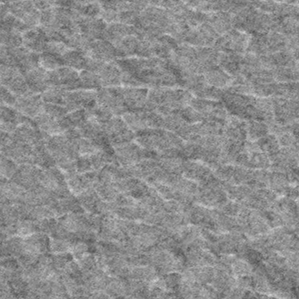
Label: frost